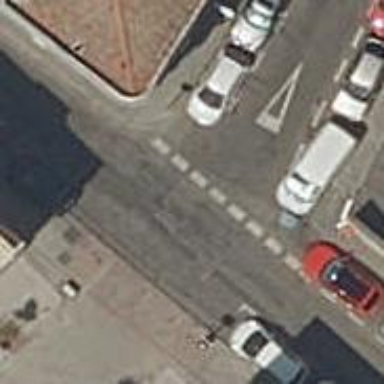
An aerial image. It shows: Pedestrian road.